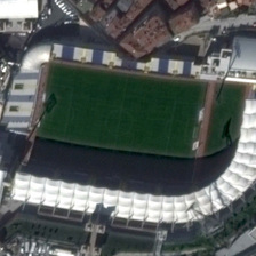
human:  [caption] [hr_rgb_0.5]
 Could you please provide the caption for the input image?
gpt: There are many red roofed houses around the stadium.

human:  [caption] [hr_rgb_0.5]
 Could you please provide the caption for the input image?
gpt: There are many houses on the red roof around the stadium.

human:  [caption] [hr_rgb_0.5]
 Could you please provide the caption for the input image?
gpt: There are many red houses around the stadium.

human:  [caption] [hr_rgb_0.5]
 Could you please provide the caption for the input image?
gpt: There are many red roof houses around the stadium.

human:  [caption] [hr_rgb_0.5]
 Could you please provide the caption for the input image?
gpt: There are many Red Root Houses to the REDOR of the stadium.